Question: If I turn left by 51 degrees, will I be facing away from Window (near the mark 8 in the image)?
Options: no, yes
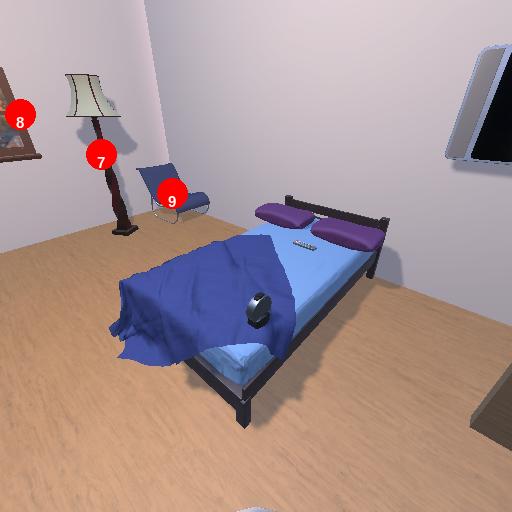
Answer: no